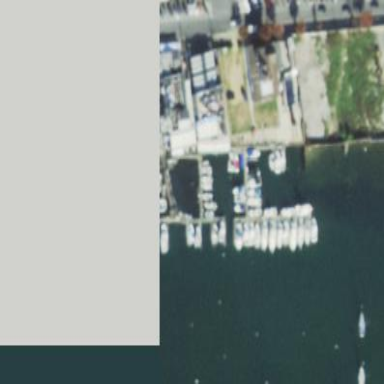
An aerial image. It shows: Marina on leisure land.